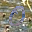
Label: 0